Question: So I'm trying to move up the text when you hover over the image but I can't seem to get it to work. I tried using :hover and then using padding-bottom to move it up but it didn't work. So I basically want the text "Nature" or "Bengal Tiger" to move up when you hover over the image. Here's a pic that illustrates what I want to achieve.

<URL>
'''
<section id="top-container" class="top-column" style="width:1050px; height:400px; ">
<div class="image" style="float:left;"><img src="http://www.hdwallpapersinn.com/wp-content/uploads/2012/09/HD-Wallpaper-1920x1080.jpg" border="0"; width="263"; height="200" style="display: block; border-top: 1px solid #dddddd; border-bottom: 1px solid #dddddd; border-right: 1px solid #dddddd;">
<h4 style="font-size:30px; top: 90px; ">Nature</h4>
</div>
<div class="image" style="float:left;"><img src="http://www.hdwallpapersart.com/wp-content/uploads/2013/04/tiger_wallpapers_hd_Bengal_Tiger_hd_wallpaper1.jpg" border="0"; width="262"; height="200" style="display: block; border-top: 1px solid #dddddd; border-bottom: 1px solid #dddddd; ">
<h4 style="font-size:30px; top: 90px;">Bengal Tiger</h4>
</div>
</section>
'''
'''
.image {
position: relative;
}
h4 {
position: absolute;
width: 100%;
color: #fff;
float: left;
position: absolute;
font-size: 40px;
font-family: "Oswald";
text-align: center;
max-height:auto;
z-index:20;
text-shadow:1px 1px 2px #000;
-moz-text-shadow:1px 1px 2px #000;
-ms-text-shadow:1px 1px 2px #000;
-o-text-shadow:1px 1px 2px #000;
-webkit-text-shadow:1px 1px 2px #000;
}
.image {
position: relative;
}
.image:before{
content:'';
box-shadow:0 0 50px 4px #000 inset;
-moz-box-shadow:0 0 50px 4px #000 inset;
-webkit-box-shadow:0 0 50px 6px #000 inset;
float:left;
position:absolute;
top:0;
left:0;
width:100%;
height:100%;
z-index:20;
cursor: pointer;
}
.image:hover:before {
box-shadow:0 0 100px 30px #000 inset;
-moz-box-shadow:0 0 100px 30px #000 inset;
-webkit-box-shadow:0 0 100px 30px #000 inset;
transition: all 1s;
-webkit-transition: all 1s;
}
'''
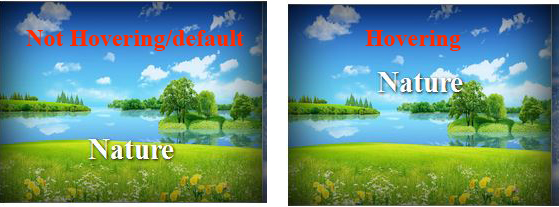
Answer: How about something like this:
'''
.image:hover h4 {
margin-top: -50px;
}
'''
<URL>